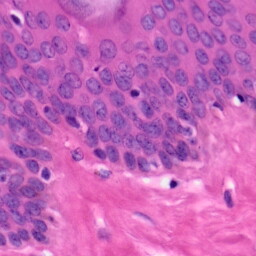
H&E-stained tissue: Skin